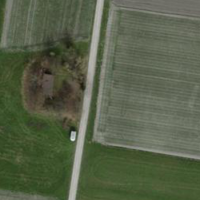
EUNIS habitat code: 52
Species observed at this site:
Cyperus esculentus
Prunus spinosa